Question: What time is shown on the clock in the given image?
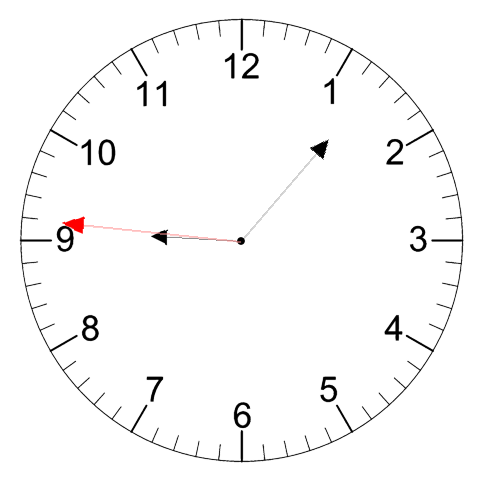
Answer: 09:06:46